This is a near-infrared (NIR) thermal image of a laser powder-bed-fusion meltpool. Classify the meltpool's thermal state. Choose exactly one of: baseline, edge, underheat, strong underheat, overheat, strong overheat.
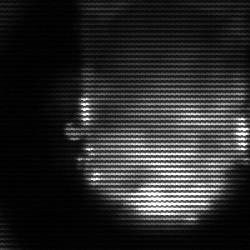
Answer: baseline